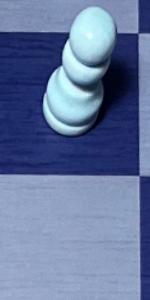
Label: Empty